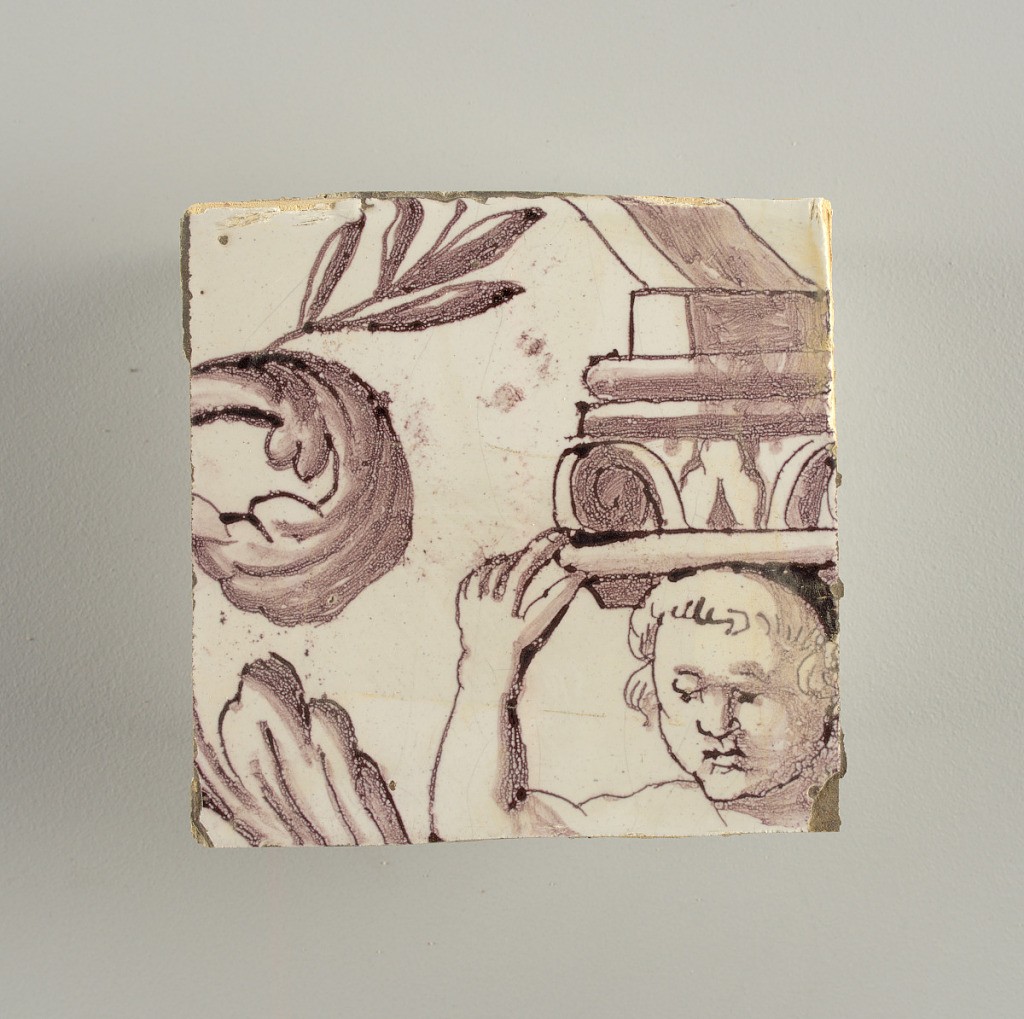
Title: Wall facing
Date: ca. 1725
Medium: Tin-glazed earthenware, underglaze
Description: Horizontal rectangle.  Thirty-seven tiles wide and twenty-one high with opening for door or window nineteen and one-half tiles high and twelve wide.  To left and right of opening, centered canopy above. Left, woman representing Hope, right, a sculputure urn.  Centered above opening, a mascaron.  Arabesque design of foliage.